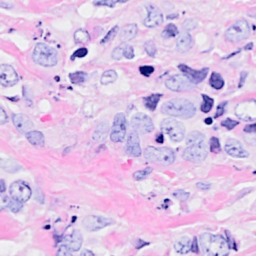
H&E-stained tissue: Breast